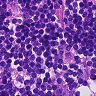
Metastatic tissue present: no